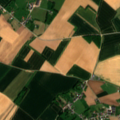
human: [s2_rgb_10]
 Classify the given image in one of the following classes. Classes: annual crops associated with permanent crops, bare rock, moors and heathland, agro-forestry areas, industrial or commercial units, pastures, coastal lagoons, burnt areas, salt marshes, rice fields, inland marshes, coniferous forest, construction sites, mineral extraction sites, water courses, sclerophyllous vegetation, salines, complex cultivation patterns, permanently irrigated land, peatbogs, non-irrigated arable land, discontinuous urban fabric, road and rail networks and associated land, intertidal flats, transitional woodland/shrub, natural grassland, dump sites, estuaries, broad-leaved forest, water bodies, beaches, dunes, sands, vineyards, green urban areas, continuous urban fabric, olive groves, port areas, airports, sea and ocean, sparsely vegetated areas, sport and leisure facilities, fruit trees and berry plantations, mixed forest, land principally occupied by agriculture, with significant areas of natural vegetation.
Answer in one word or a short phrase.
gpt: discontinuous urban fabric, non-irrigated arable land, pastures